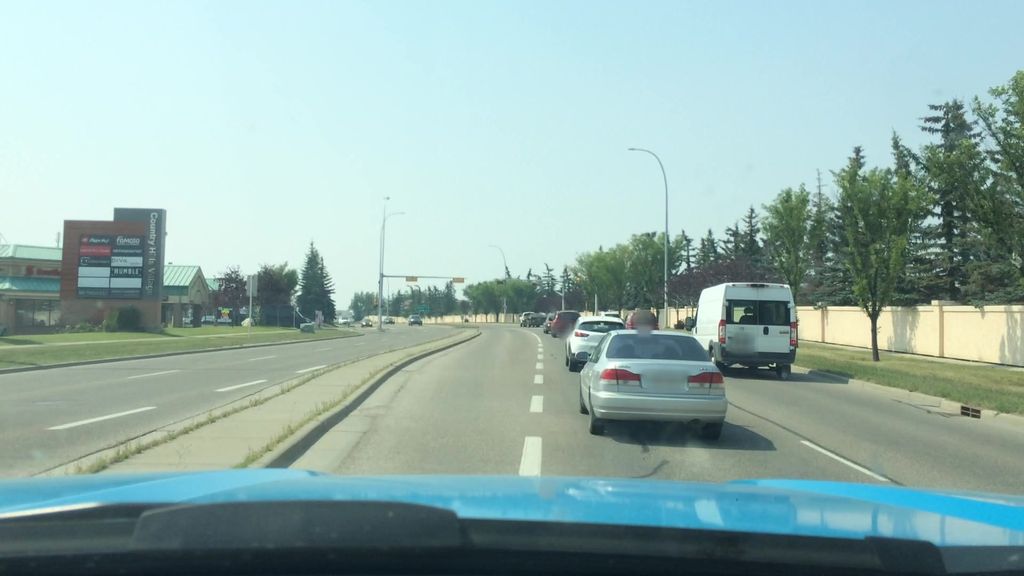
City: calgary